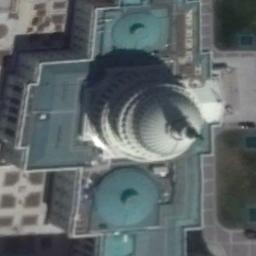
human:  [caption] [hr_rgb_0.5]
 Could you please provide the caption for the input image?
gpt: The church with two green domes and a white circular pointed tower and the rest of the church has a T-shaped roof .

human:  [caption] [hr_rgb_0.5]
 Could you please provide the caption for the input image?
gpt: A cathedral with a cyan roof and a white dome on the main house in the middle of the church .

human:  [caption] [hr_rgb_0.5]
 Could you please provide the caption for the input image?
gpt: There is a blue church with a white circular roof .

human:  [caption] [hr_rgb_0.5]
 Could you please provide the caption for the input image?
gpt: This is a church, Built of grey and black bricks .

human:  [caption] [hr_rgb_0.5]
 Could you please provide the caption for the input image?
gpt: The church has two blue circular roofs .